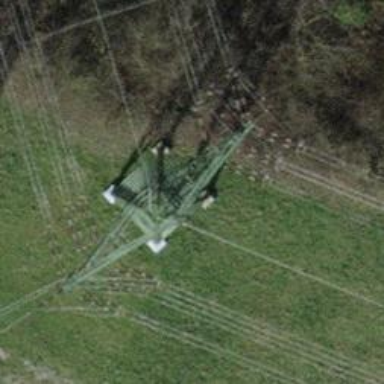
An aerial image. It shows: Power line in the image.